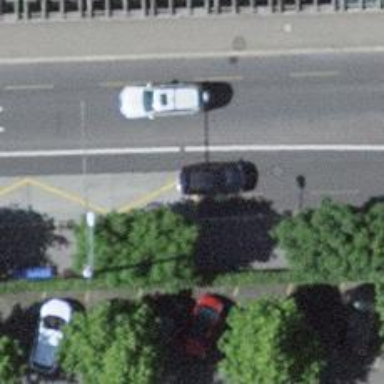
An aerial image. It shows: Trolleybus stop position for public transport.